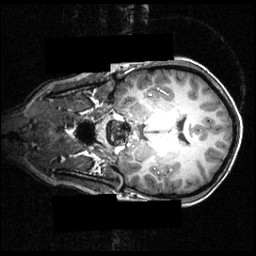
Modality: T1w
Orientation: coronal
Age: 16
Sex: female
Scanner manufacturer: siemens
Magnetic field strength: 3.951 T
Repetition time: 1.5 s
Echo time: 0.00335 s